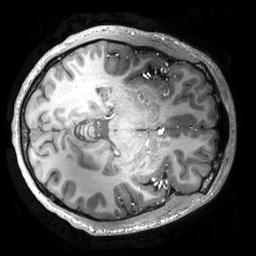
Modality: T1w
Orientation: axial
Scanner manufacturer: philips
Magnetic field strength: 7 T
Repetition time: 0.008 s
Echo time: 0.001974 s